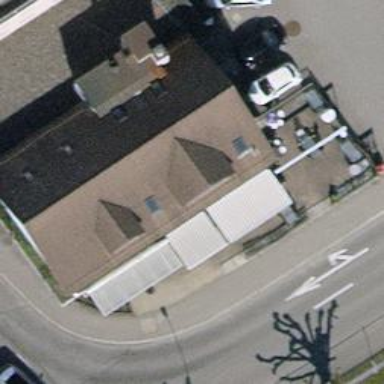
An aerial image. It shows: Restaurant.